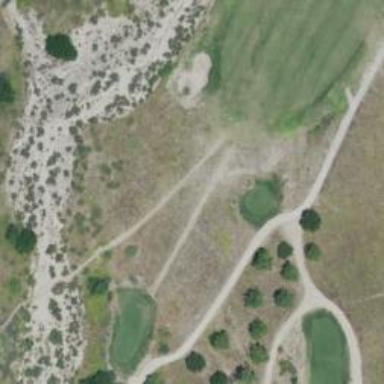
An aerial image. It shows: Path used for both walking and golf.